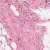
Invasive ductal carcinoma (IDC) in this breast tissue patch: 0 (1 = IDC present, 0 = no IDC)